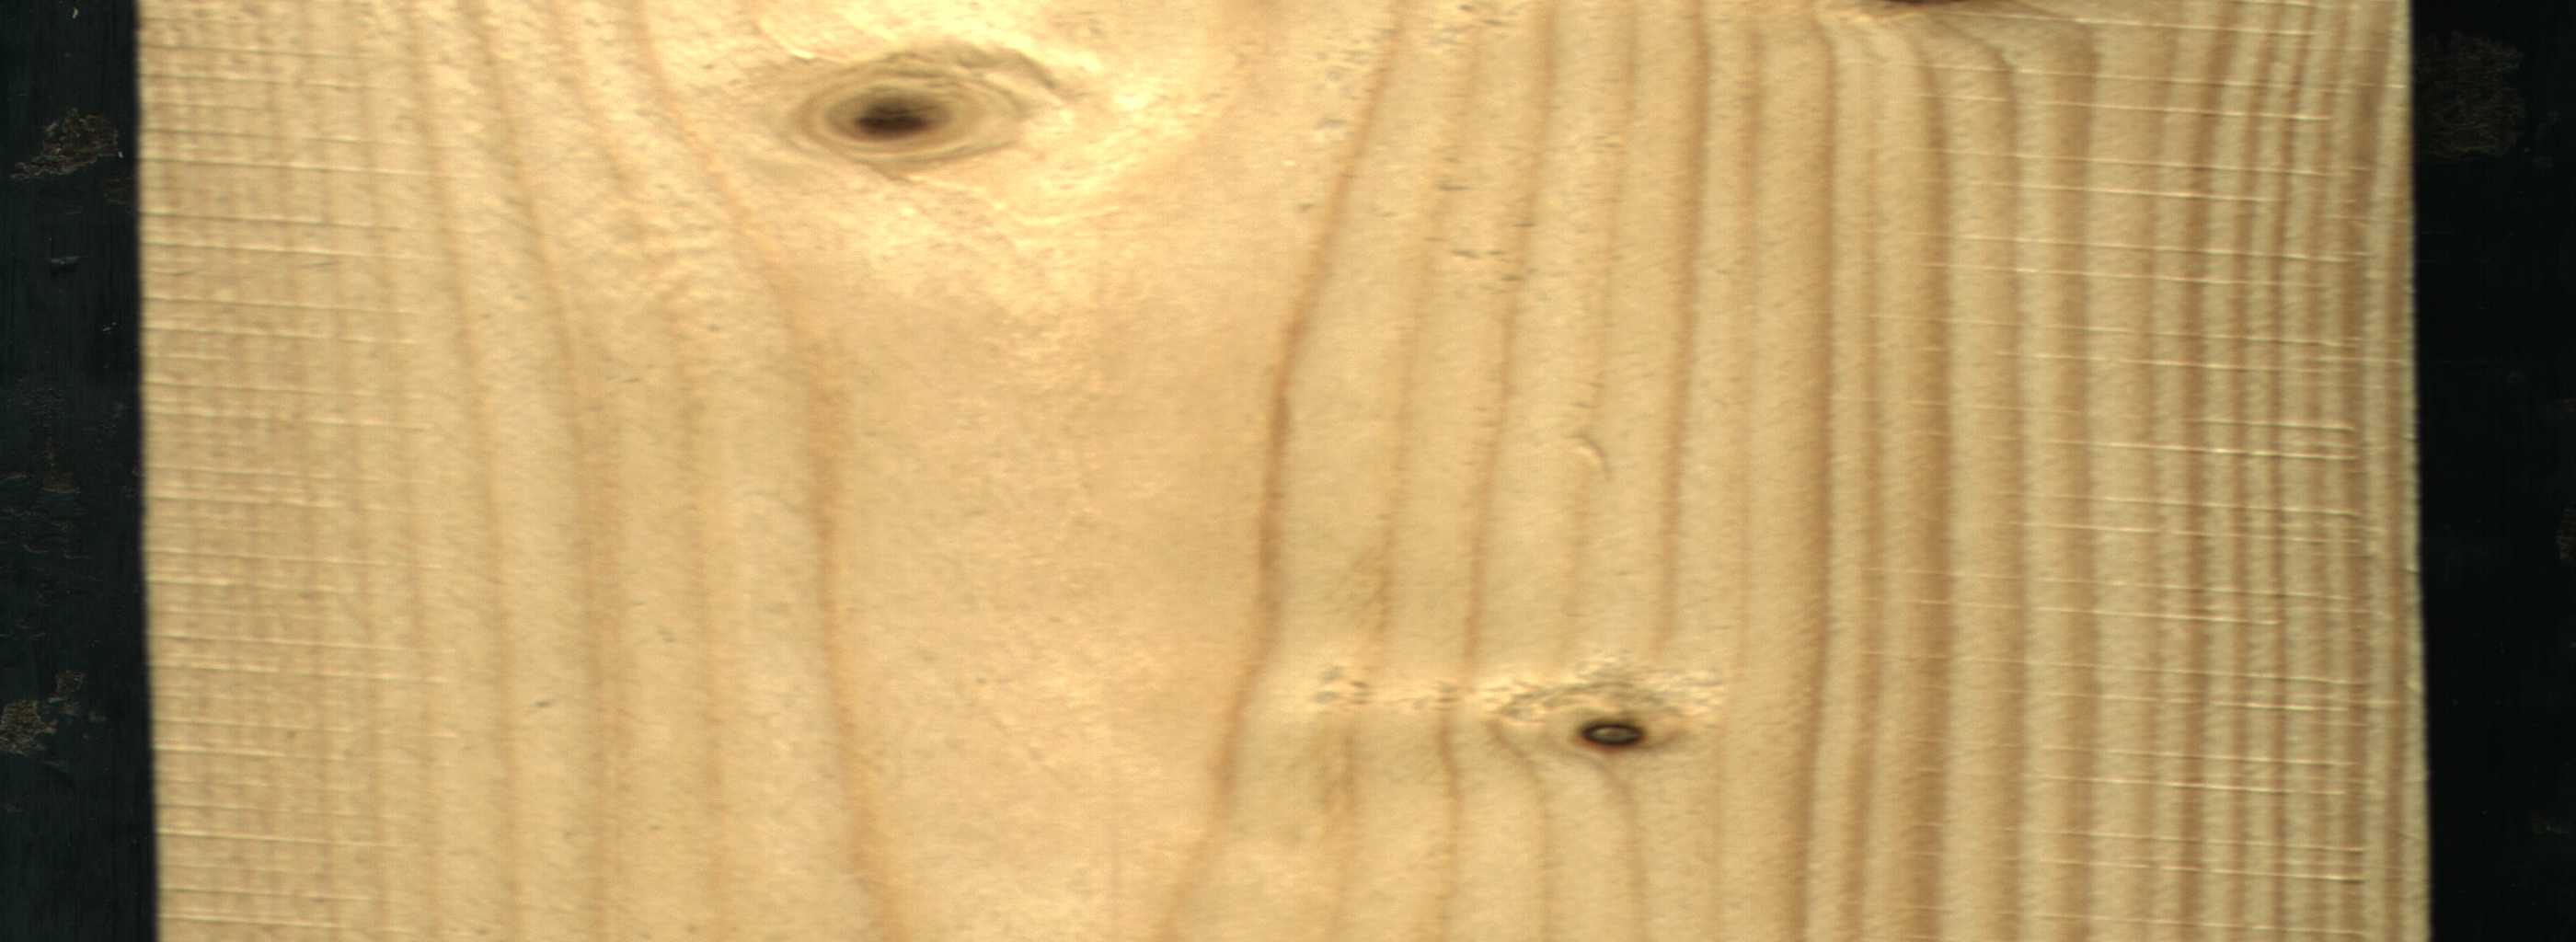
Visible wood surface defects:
Dead_Knot
Dead_Knot
Live_Knot